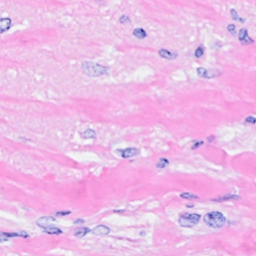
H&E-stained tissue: Breast